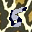
Label: 5